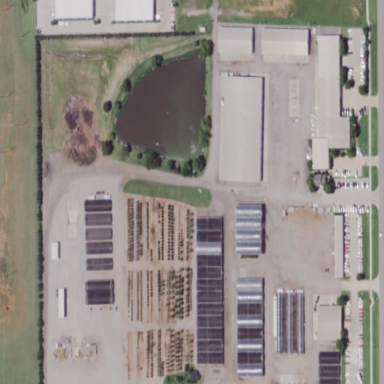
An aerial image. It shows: Plant nursery area.